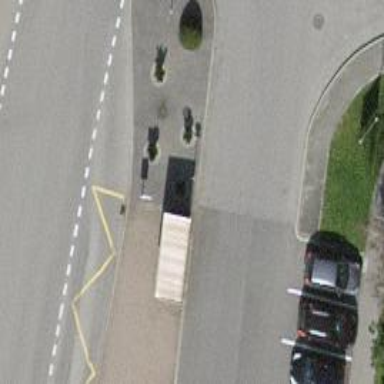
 serving as platform for public transportation."